Question: I am developing a WordPress plugin for wordpress.org, it's my very first plugin. There is a issue what I can't fix myself (I did google a lot but still couldn't find any solution). But maybe the solution of this problem is very simple for some of you. So please answer if you know a direct solution; I will be very grateful.
My plugin allows user to make Tables with a Banner image for each column. Please check this <URL>.

For each column's head section there are two parts. One is and another is . And the shortcode is look like
[head ="Standard" ="http://shahriarblog.com/wp-content/uploads/2014/03/hello-5.jpg"][/head]
And the source code is like below for the above shortcode:
'''
function head($atts, $content = null) {
extract( shortcode_atts( array(
'color' => '#333',
'banner' => 'visible',
'subject' => 'Subject',
'image' => 'http://shahriarblog.com/wp-content/uploads/2014/03/hello-5.jpg',
), $atts ) );
return "<div class='gridacc'><h2 style='background:{$color}'>{$subject}</h2><div class='photo' style='display: {$banner}ne'><img src='{$image}' alt=''></div><dl>".do_shortcode($content)."</dl></div>";
}
add_shortcode ("head", "head");
'''
As you see the user has to know the url of the image to use them in shortcode. But instead of using image url I want to use just image name. For example I want to use ="hello-5.jpg" instead of using ="http://shahriarblog.com/wp-content/uploads/2014/03/hello-5.jpg"
Right now to get the url of an image, every user need to upload the image by WordPress Media and then from the Media Library they can get each image's url. But is it possible to upload the image directly in my plugin folder instead of default WordPress Uploads folder?
Here is a <URL> if you are interested. Thanks a lot.
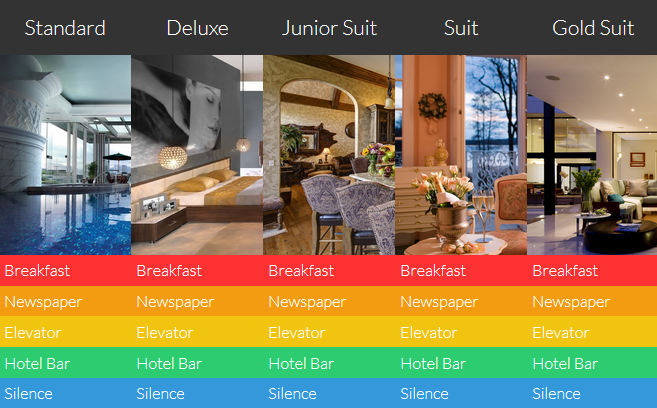
Answer: I think the most straight forward is querying the database directly, looking for the attachment 'hello-5.jpg' inside 'wp_postmeta' table to get its ID. And from there, use a <URL> to pull the URL:
'''
function head($atts, $content = null) {
extract( shortcode_atts( array(
'color' => '#333',
'banner' => 'visible',
'subject' => 'Subject',
'image' => 'http://example.com/default_image.jpg',
), $atts ) );
// The attribute image was passed in the shortcode [head image="hello-5.jpg"]
if( $image != 'http://example.com/default_image.jpg' ) {
global $wpdb;
$attachment_id = $wpdb->get_var(
$wpdb->prepare( "
SELECT post_id
FROM $wpdb->postmeta
WHERE meta_value LIKE %s
AND meta_key = '_wp_attached_file'
", "%{$image}%"
)
);
// Found it, change the $image URL
if( $attachment_id )
$image = wp_get_attachment_image_src( $attachment_id, 'full' );
}
return "<div class='gridacc'>
<h2 style='background:{$color}'>{$subject}</h2>
<div class='photo' style='display: {$banner}ne'>
<img src='{$image}' alt=''>
</div>
<dl>".do_shortcode($content)."</dl>
</div>";
}
'''
<URL>